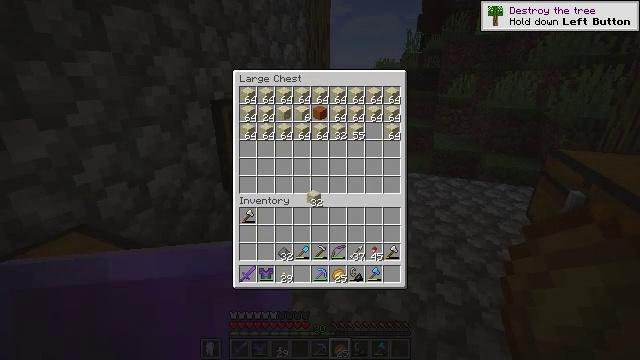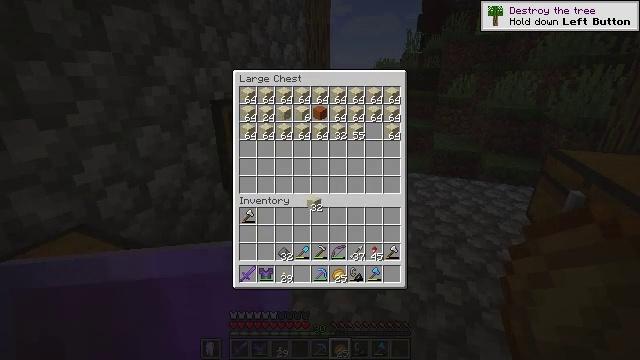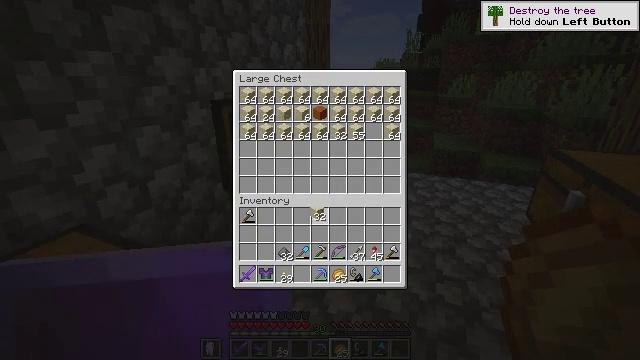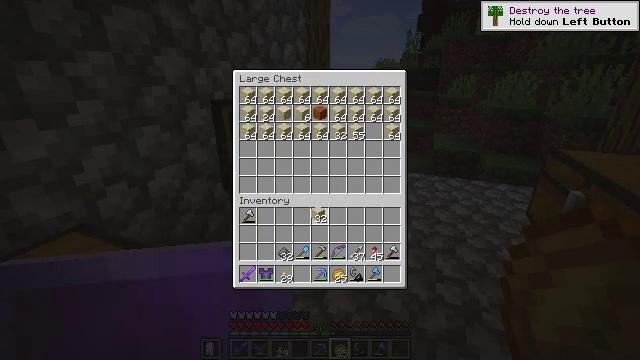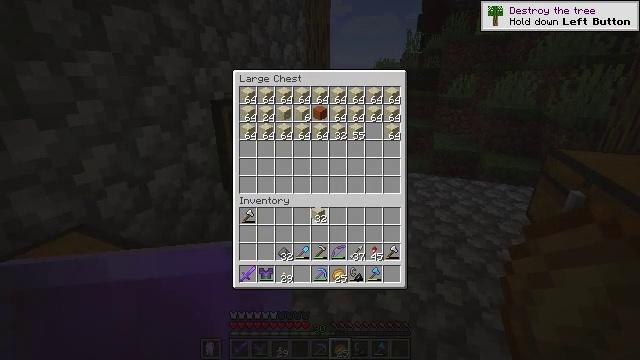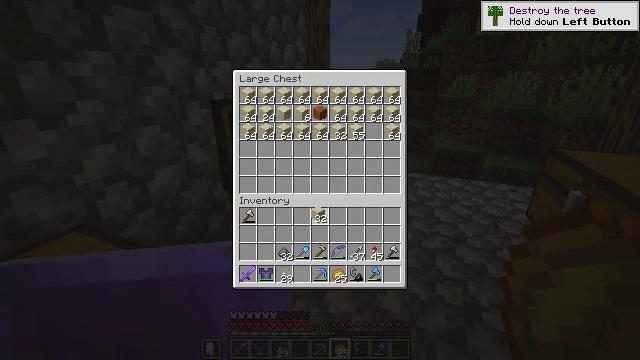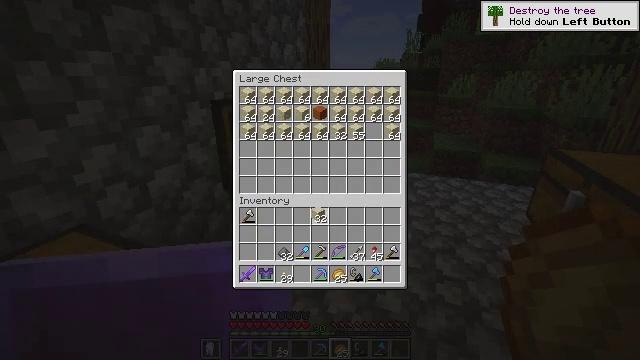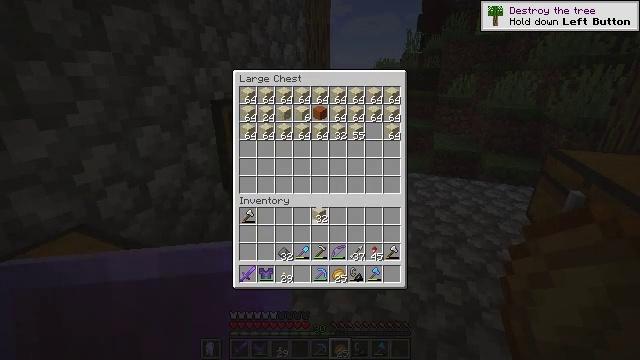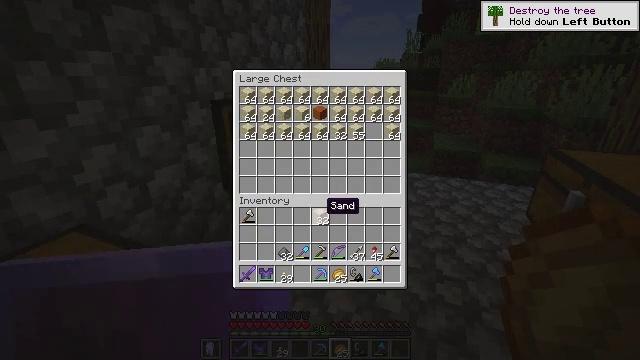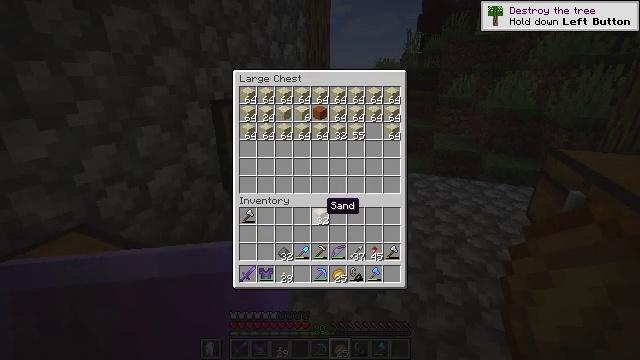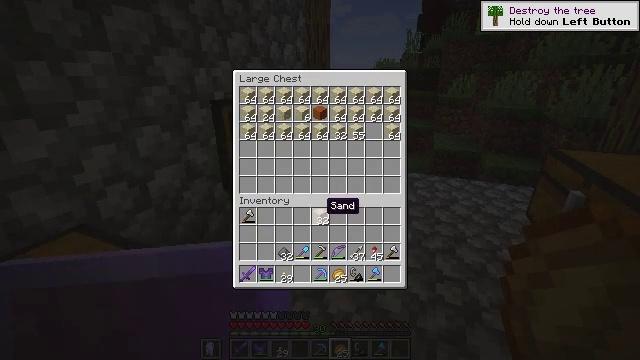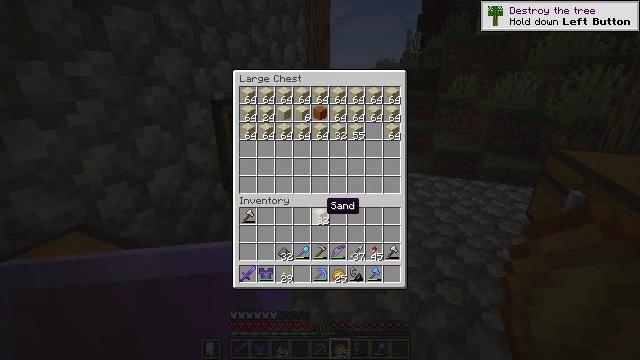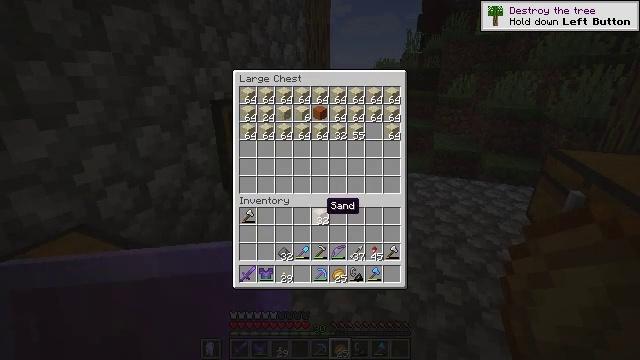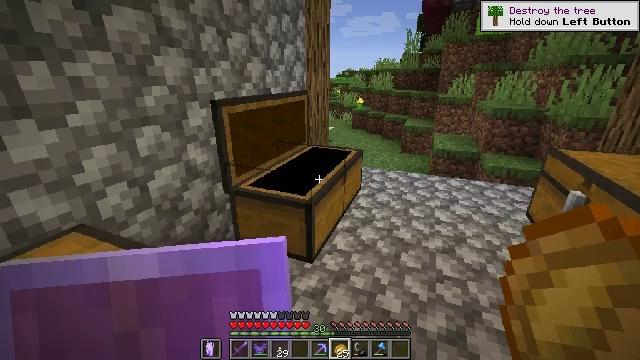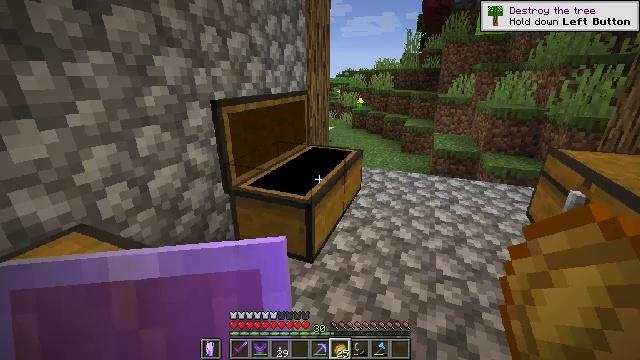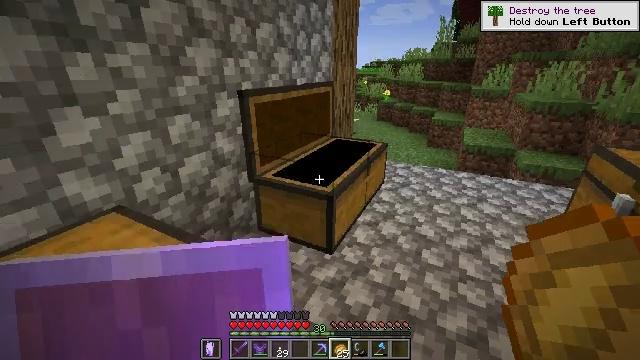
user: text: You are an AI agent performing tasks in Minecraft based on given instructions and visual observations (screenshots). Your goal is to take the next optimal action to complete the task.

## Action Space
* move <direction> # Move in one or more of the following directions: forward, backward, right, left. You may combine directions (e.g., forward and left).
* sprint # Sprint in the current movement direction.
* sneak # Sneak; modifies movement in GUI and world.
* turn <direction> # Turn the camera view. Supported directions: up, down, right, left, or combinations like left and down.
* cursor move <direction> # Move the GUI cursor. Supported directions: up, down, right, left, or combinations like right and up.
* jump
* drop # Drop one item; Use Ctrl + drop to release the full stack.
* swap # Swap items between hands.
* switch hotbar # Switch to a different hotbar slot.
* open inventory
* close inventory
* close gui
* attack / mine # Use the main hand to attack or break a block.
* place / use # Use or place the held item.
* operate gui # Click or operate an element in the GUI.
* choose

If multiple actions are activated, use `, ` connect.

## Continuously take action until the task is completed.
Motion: motion action
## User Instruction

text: Craft a block of TNT with sand and gunpowder.
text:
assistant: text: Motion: no_op
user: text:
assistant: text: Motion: cursor move down
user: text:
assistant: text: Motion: no_op
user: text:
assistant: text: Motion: no_op
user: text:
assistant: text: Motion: no_op
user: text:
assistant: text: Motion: operate gui
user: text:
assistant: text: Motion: operate gui
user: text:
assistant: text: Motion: no_op
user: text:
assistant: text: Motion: no_op
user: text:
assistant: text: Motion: no_op
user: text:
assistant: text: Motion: no_op
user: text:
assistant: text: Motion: no_op
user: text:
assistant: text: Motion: close inventory
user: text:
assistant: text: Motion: close inventory
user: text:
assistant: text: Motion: turn left and down, close inventory
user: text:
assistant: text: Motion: turn left
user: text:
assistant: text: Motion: turn left
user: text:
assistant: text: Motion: turn left and down
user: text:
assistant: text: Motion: turn left and down
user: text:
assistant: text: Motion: turn left
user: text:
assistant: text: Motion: turn left
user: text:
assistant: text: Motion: move forward, turn left and up
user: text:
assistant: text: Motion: move forward, turn left and up
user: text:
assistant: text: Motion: move forward, turn up
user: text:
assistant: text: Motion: move forward
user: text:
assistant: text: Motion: move forward, turn right and up
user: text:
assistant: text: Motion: move forward, turn right
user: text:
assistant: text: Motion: move forward
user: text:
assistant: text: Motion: move forward
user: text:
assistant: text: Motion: move forward, turn right